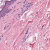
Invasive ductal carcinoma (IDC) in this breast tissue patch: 0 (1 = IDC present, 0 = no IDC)